Interaction volume radius: 10 \u00c5
Interaction volume height: 10 \u00c5
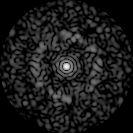
Disorder parameter: 0.804